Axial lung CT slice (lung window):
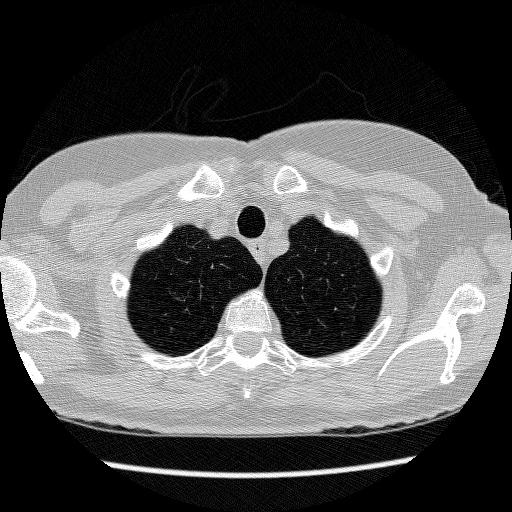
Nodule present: no